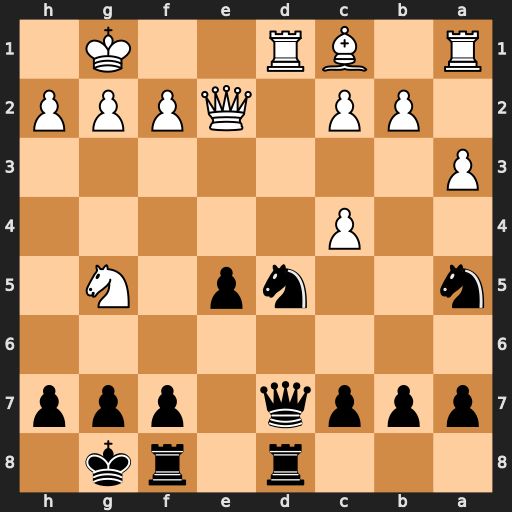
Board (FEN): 3r1rk1/pppq1ppp/8/n2np1N1/2P5/P7/1PP1QPPP/R1BR2K1
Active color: b
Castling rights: -
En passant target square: -
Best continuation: Nc3 Rxd7 Nxe2+